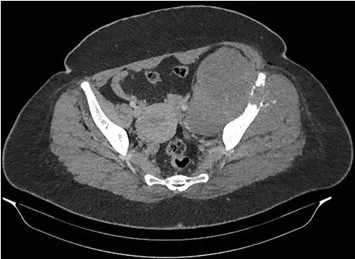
Axial computed tomography showing a solid aggressive osteolytic mass of the left iliac bone with extensive soft tissue invasion.
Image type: radiology (ct)